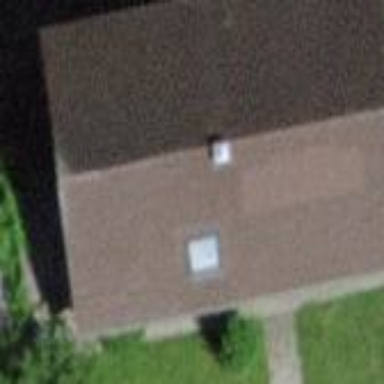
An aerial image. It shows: Simple house.